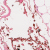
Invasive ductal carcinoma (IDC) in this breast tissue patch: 0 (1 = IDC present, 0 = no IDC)